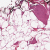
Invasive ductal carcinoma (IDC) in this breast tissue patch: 0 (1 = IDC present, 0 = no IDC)